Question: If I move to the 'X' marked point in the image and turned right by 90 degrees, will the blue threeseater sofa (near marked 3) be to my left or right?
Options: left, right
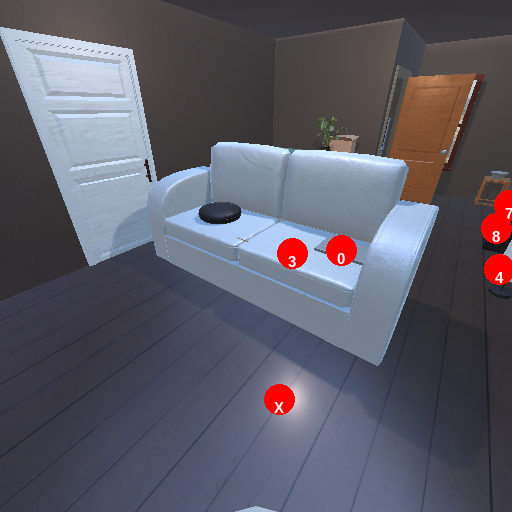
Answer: left